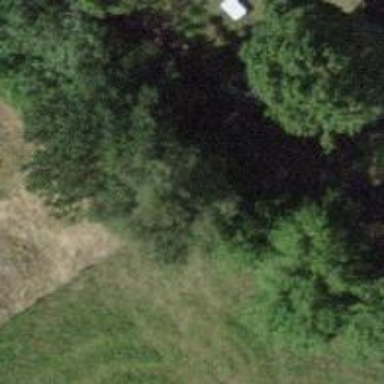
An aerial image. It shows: Single tag "natural: tree."